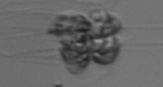
Label: Leptocylindrus_mediterraneus